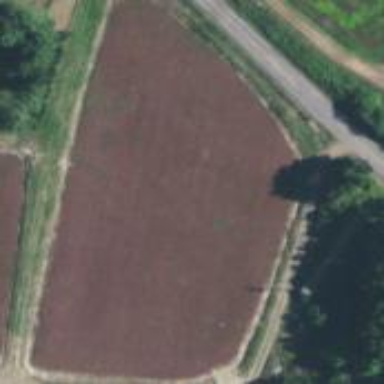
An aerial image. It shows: Farmland with cranberries as the crop.